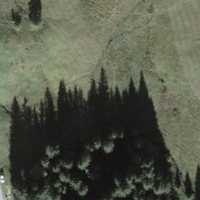
EUNIS habitat code: 23
Species observed at this site:
Miramella alpina
Omocestus viridulus
Pseudochorthippus parallelus
Tettigonia cantans
Chorthippus biguttulus
Roeseliana roeselii